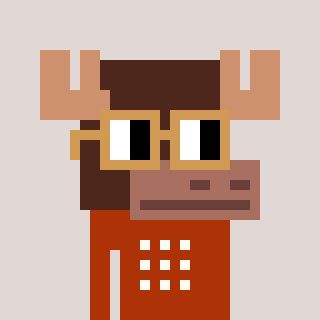
a pixel art character with square brown glasses, a moose-shaped head and a hotbrown-colored body on a warm background